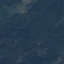
Land use / land cover: Forest